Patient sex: F
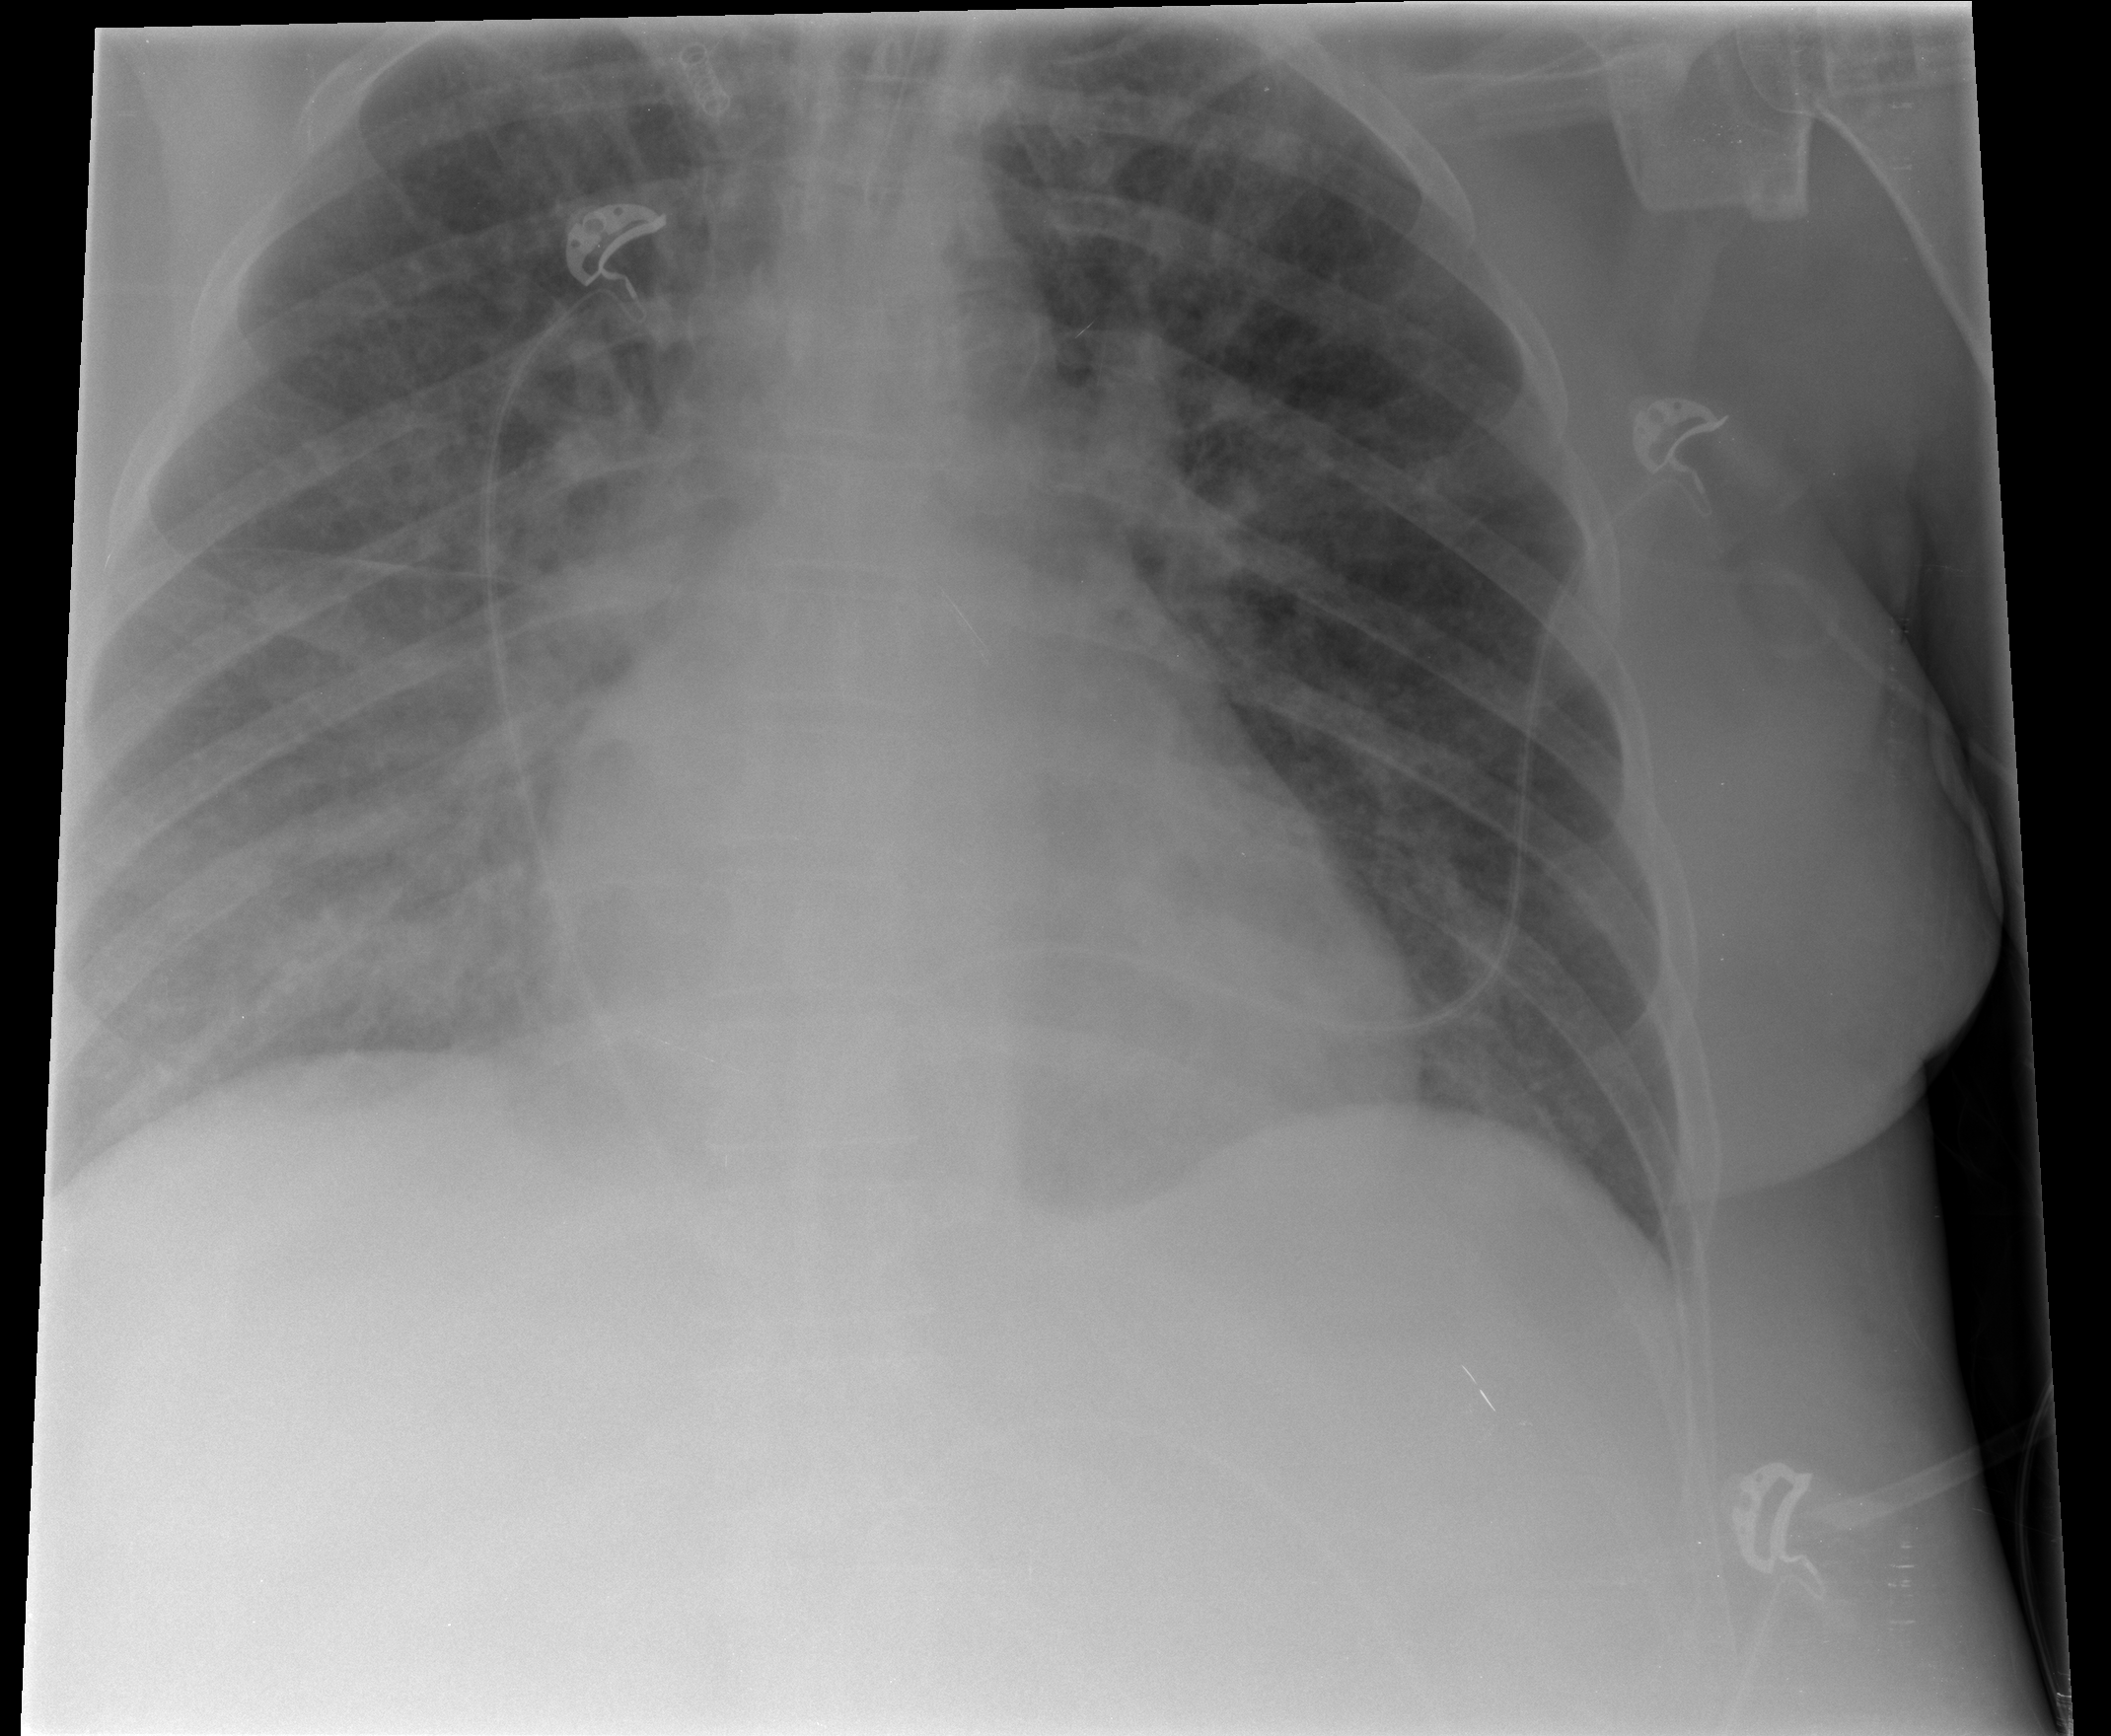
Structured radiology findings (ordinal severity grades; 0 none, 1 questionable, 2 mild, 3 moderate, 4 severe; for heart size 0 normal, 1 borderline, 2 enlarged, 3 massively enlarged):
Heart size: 0
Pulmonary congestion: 2
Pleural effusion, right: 0
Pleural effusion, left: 0
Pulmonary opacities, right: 2
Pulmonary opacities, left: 2
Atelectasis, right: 0
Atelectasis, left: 0